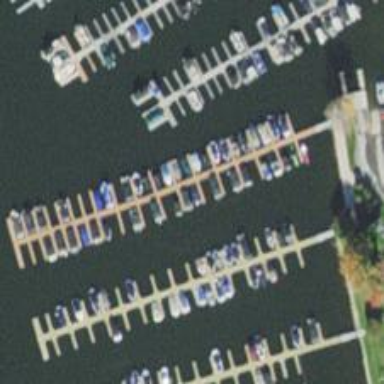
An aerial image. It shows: Man-made pier.